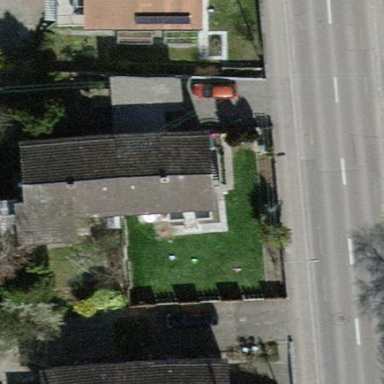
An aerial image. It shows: Semidetached house.